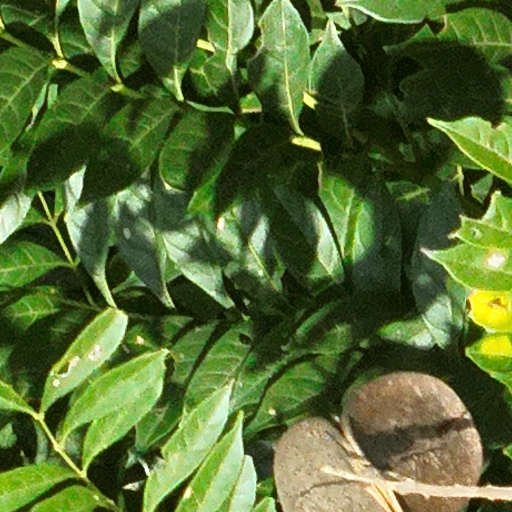
Species: Jacaranda copaia
GBIF accepted scientific name: Jacaranda copaia
Crown area (m\u00b2): 174.358